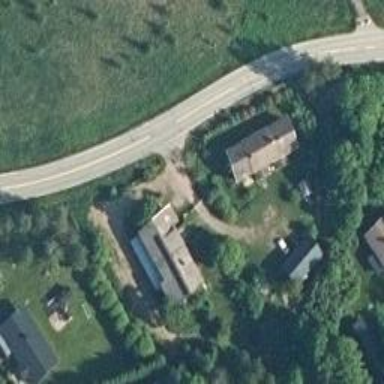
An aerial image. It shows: Driveway.